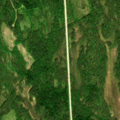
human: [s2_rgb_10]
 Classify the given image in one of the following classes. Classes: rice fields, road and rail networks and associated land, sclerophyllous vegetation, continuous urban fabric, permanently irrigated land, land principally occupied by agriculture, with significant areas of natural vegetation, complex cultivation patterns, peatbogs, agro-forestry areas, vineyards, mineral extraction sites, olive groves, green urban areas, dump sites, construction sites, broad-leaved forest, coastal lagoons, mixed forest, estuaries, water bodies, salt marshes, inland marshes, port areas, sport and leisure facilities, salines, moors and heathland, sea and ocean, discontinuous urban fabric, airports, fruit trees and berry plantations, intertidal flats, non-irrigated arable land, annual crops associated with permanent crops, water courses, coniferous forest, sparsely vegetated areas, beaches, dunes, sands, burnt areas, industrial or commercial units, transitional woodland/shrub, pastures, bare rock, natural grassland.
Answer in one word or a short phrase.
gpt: coniferous forest, mixed forest